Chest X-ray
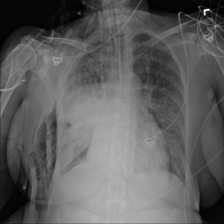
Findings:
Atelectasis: negative
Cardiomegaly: positive
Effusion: positive
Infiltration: negative
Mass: negative
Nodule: negative
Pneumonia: negative
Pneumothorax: positive
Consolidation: negative
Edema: negative
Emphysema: positive
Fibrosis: negative
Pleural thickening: negative
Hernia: negative